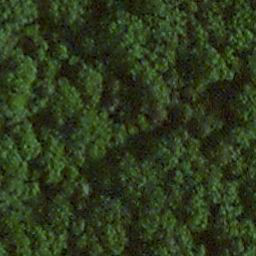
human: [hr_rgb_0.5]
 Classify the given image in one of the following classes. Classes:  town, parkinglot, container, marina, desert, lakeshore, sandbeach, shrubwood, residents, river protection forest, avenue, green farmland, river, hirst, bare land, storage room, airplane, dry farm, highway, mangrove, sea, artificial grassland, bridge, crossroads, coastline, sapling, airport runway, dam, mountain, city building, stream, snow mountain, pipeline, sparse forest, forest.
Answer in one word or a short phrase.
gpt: forest